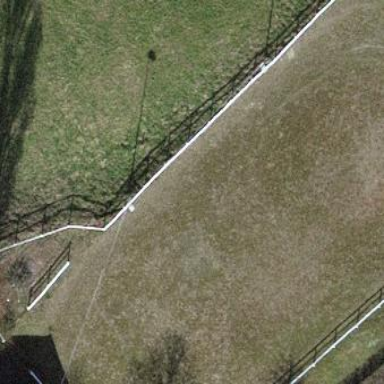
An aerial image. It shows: Gravel surface area designated for horse riding.